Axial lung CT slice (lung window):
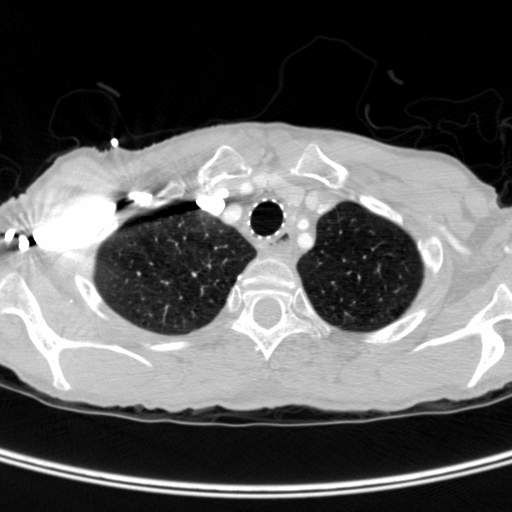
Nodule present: no